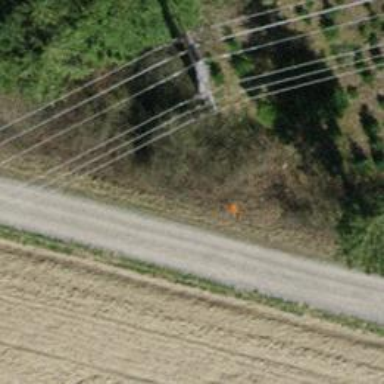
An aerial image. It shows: Pipeline marker.